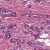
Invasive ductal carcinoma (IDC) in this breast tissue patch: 1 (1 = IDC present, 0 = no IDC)